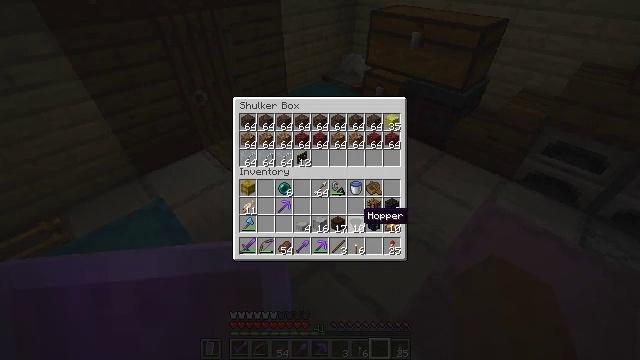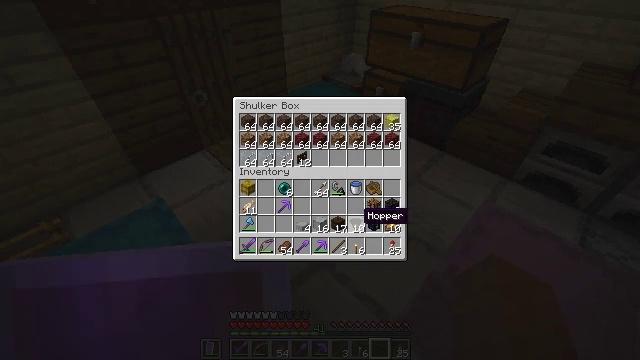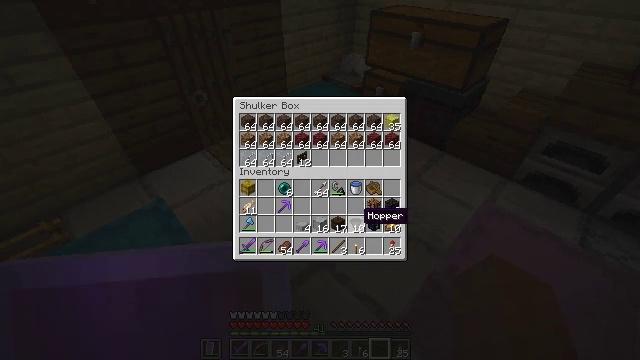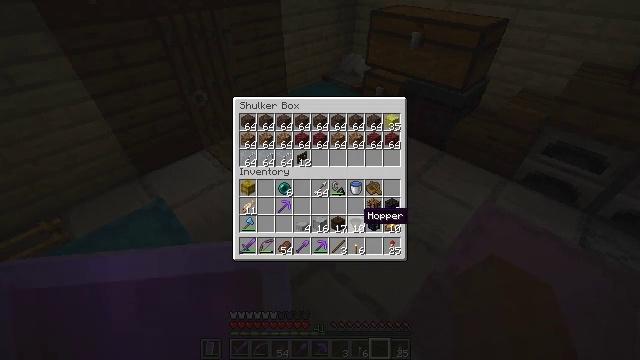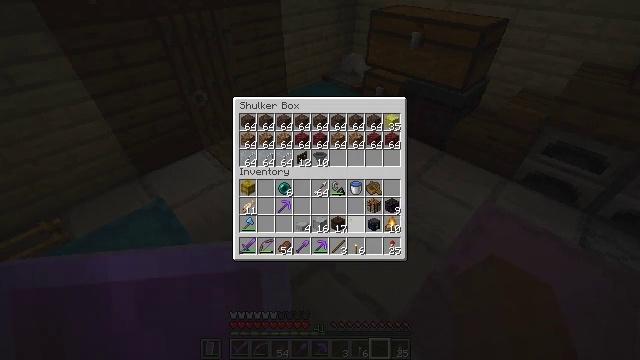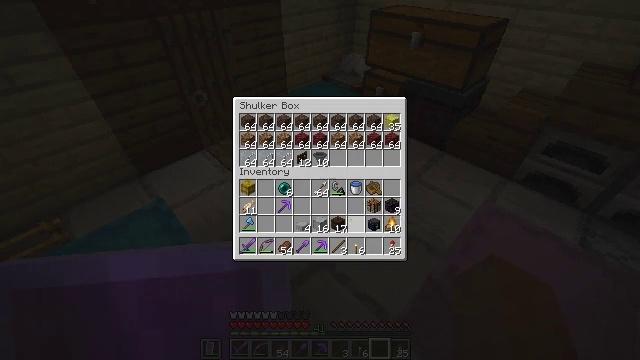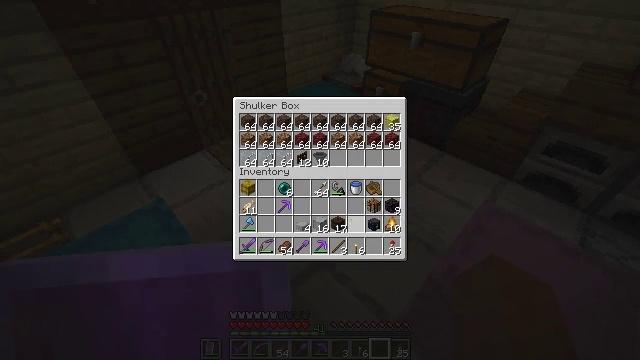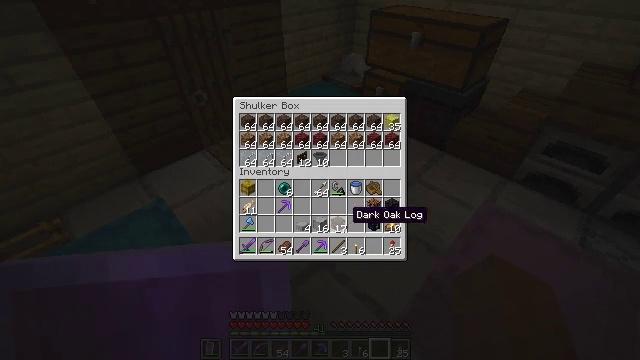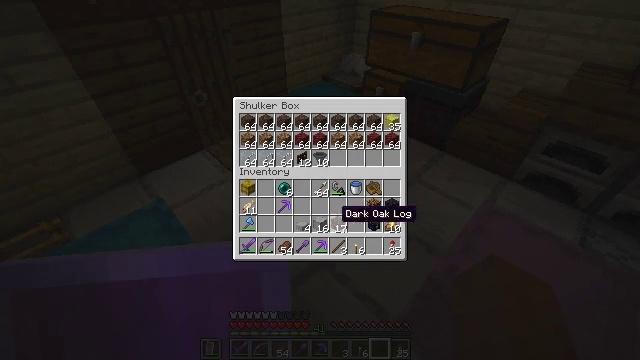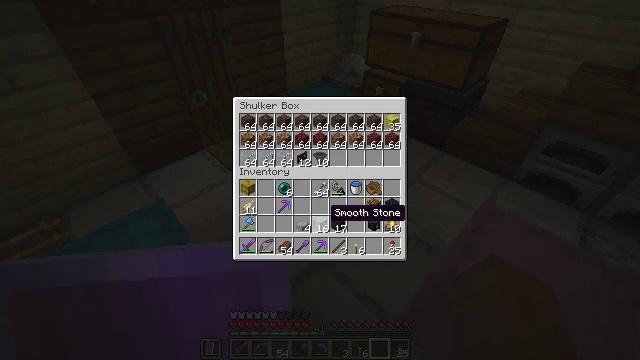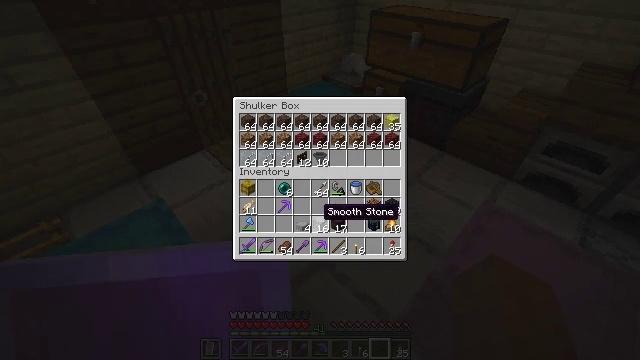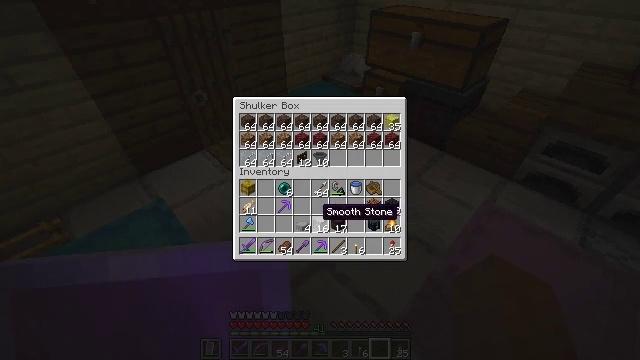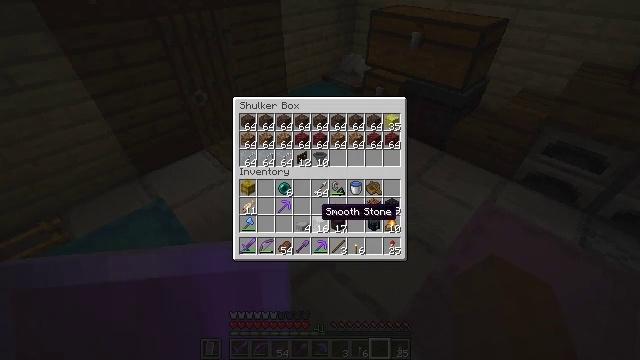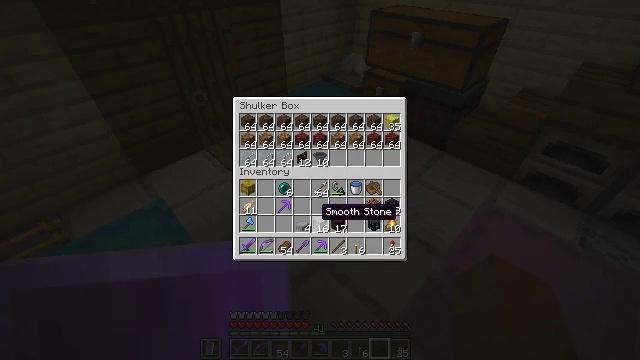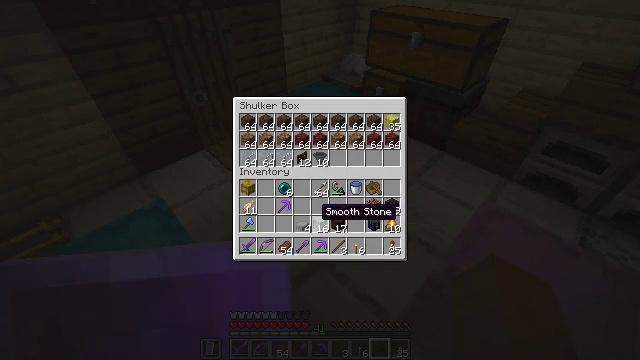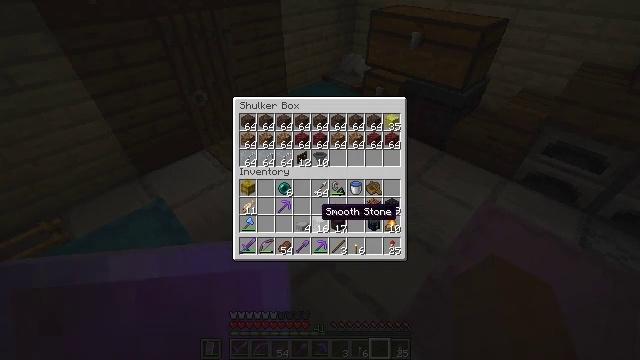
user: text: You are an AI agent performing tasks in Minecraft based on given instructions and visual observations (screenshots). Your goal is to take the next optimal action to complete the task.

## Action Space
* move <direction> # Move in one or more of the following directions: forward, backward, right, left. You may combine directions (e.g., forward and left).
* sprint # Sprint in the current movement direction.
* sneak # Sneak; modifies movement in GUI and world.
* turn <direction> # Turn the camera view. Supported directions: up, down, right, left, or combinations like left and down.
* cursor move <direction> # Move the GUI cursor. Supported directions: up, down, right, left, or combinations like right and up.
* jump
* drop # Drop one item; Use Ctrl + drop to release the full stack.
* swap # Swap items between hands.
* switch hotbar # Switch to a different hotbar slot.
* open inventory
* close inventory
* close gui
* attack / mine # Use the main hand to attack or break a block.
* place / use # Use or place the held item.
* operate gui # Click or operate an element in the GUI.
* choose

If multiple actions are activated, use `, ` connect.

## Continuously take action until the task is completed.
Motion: motion action
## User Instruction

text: mine block cyan shulker box
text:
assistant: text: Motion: sneak
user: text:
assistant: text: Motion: sneak
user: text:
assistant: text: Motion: sneak
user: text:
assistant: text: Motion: sneak, attack / mine
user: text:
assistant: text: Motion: sneak, attack / mine
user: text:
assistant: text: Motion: sneak, attack / mine
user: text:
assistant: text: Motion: sneak, turn left
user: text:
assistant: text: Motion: sneak, turn left
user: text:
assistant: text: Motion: sneak, turn left
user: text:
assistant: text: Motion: sneak, turn left
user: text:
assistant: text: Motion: sneak
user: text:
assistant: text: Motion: sneak
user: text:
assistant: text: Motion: sneak
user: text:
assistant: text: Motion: sneak
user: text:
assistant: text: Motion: sneak
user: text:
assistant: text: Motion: sneak
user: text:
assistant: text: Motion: sneak
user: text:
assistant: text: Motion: sneak
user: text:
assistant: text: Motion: sneak
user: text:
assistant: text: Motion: sneak
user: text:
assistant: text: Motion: sneak
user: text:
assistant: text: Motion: sneak, attack / mine
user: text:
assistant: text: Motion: sneak, attack / mine
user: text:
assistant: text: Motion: sneak, attack / mine
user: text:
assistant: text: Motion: sneak
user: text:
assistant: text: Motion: sneak
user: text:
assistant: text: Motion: sneak
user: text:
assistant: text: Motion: sneak
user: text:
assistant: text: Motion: sneak
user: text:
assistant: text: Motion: sneak